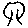
Label: tree